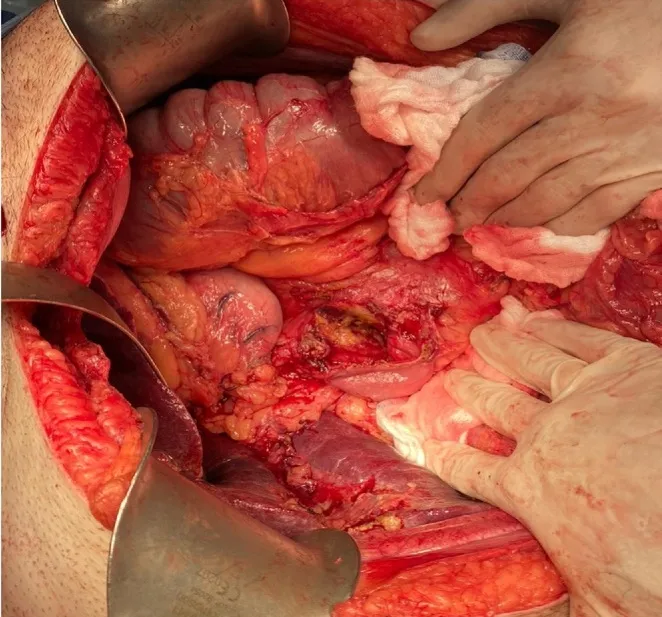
Figure 5 demonstrates severe pressure effect involving the posterior and medial wall of the duodenum, following distal gastrectomy.
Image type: medical_photograph (other_medical_photograph)